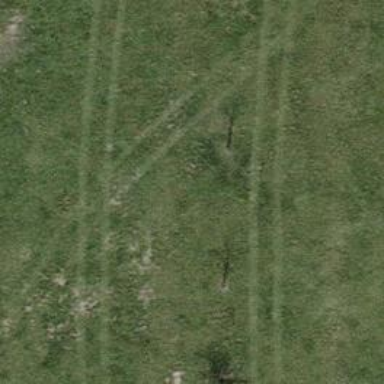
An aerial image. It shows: Row of trees in natural setting.